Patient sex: M
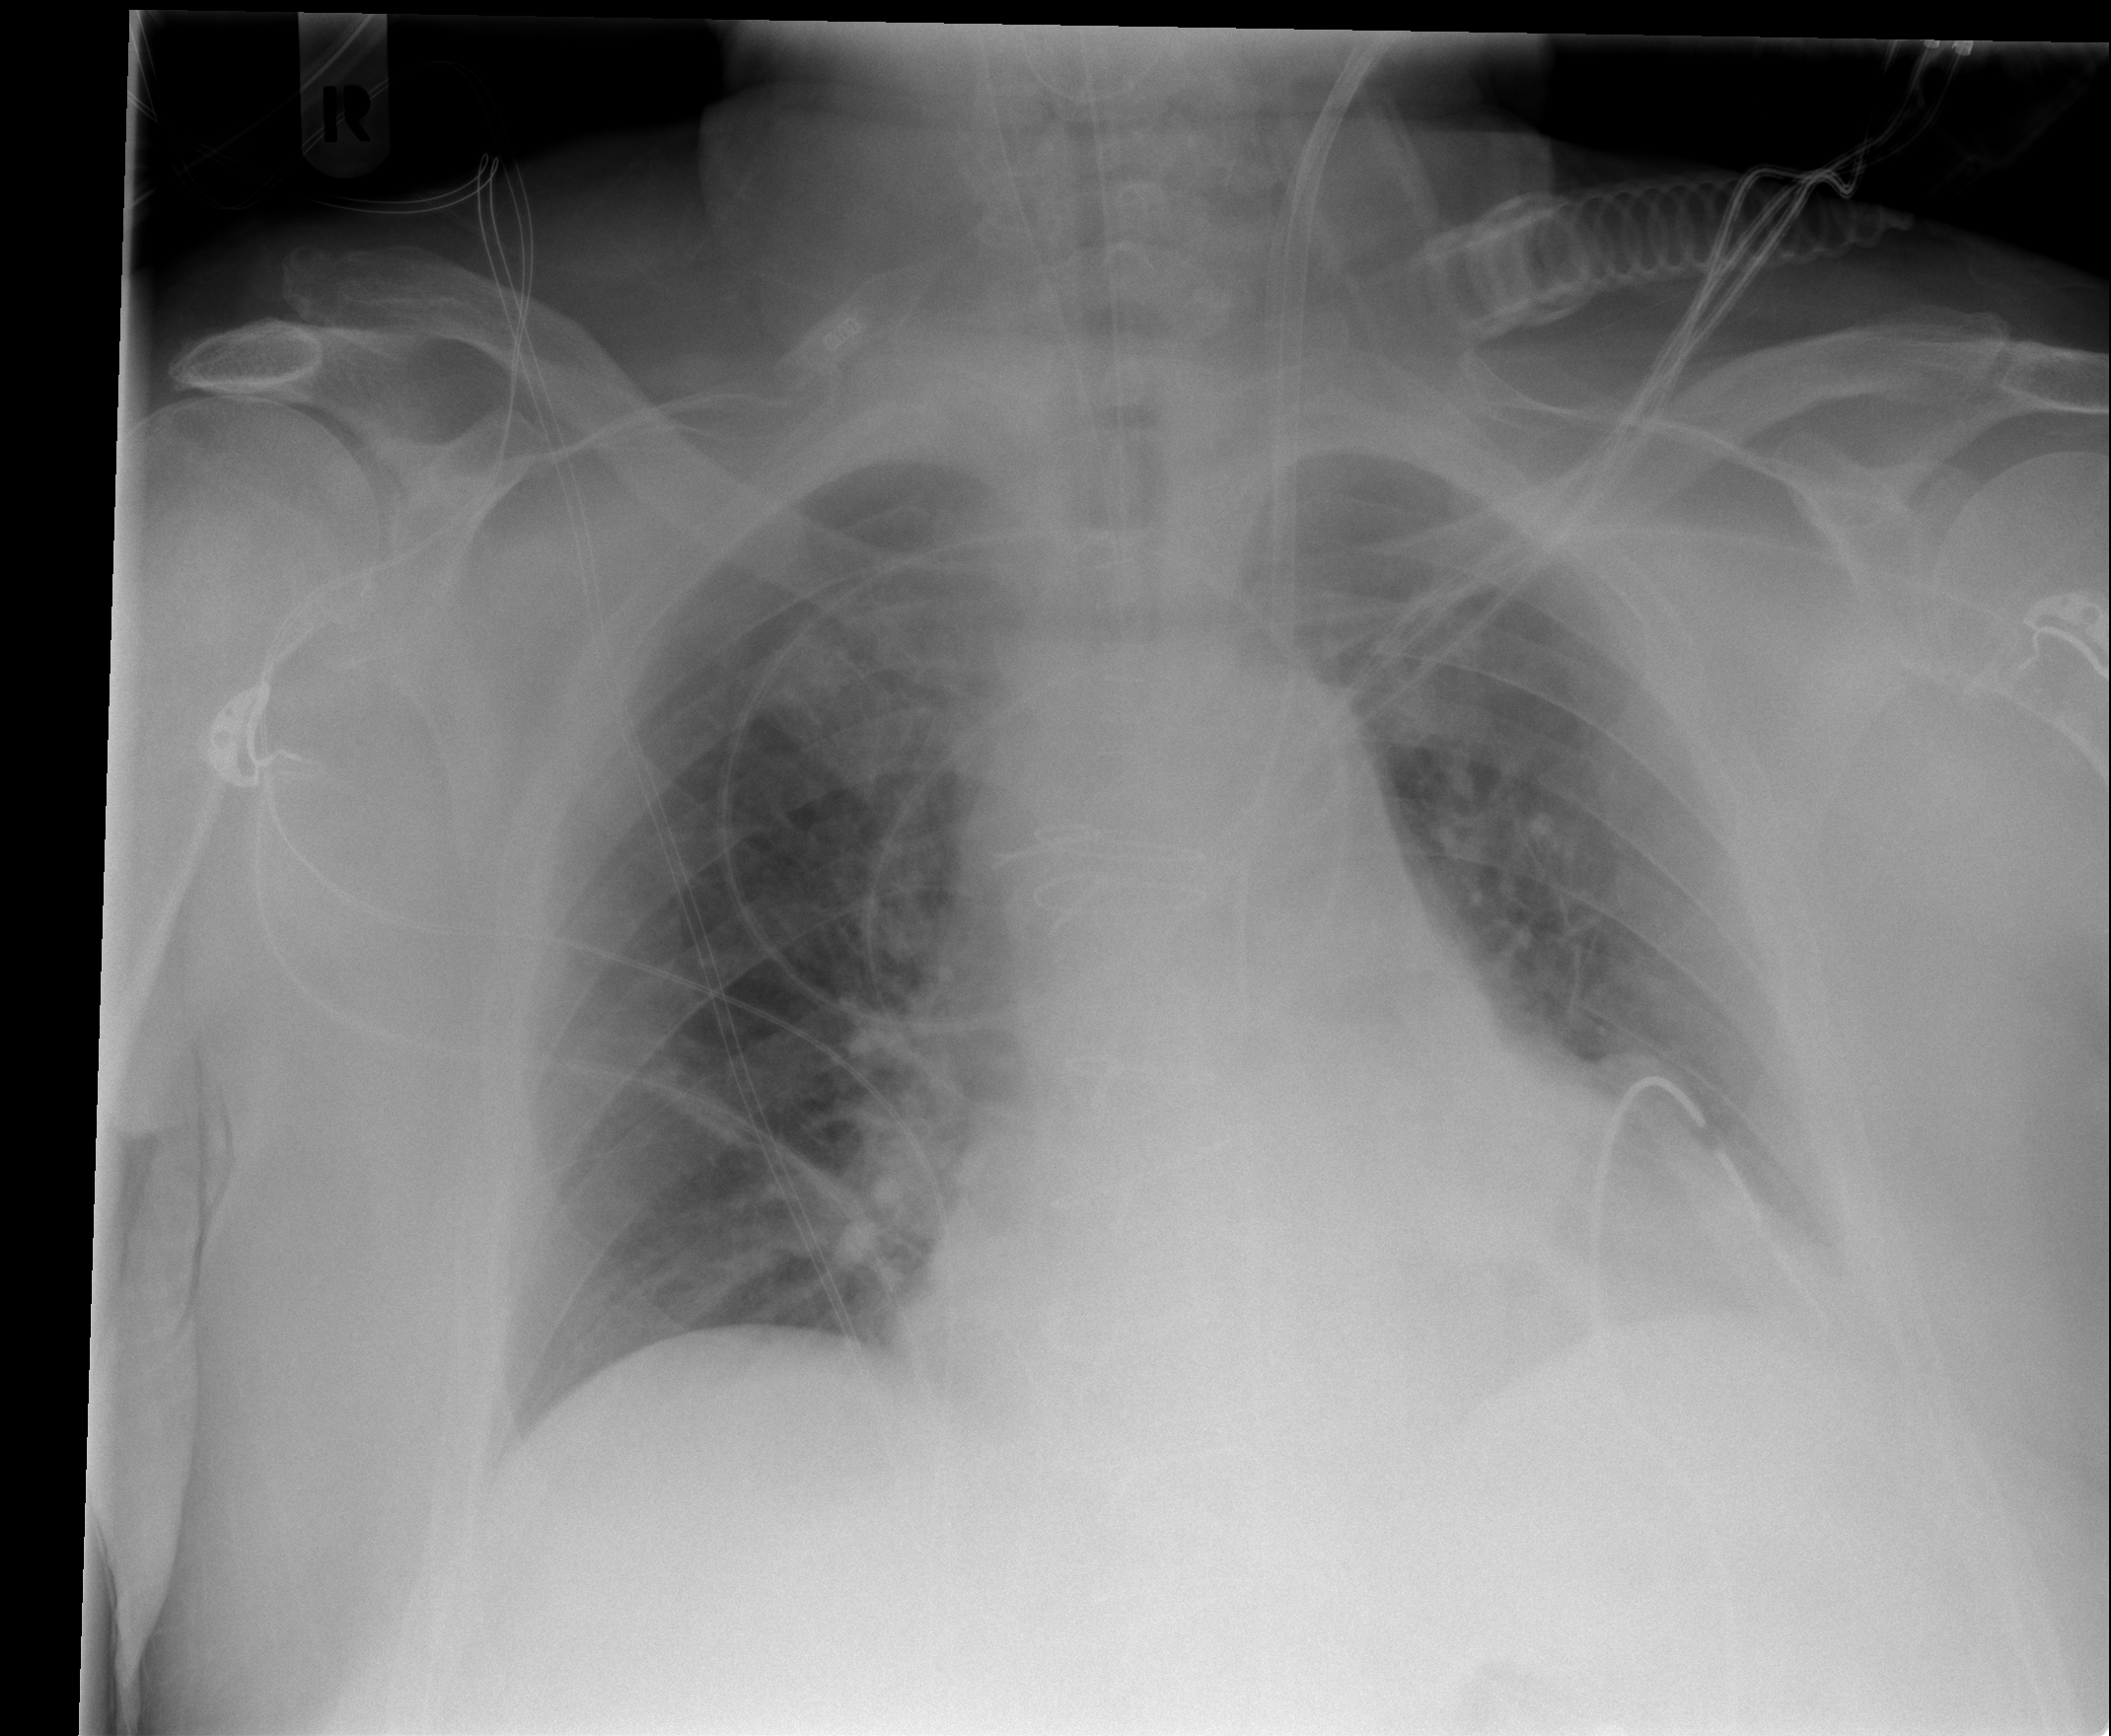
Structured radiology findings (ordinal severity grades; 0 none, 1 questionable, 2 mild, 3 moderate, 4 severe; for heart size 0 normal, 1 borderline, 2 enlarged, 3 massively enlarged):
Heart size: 2
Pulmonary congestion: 0
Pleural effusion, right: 0
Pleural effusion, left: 2
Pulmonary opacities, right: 0
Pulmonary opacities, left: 0
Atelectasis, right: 0
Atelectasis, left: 2